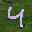
Label: 4